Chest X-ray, AP view. Patient: 74 years old, sex F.
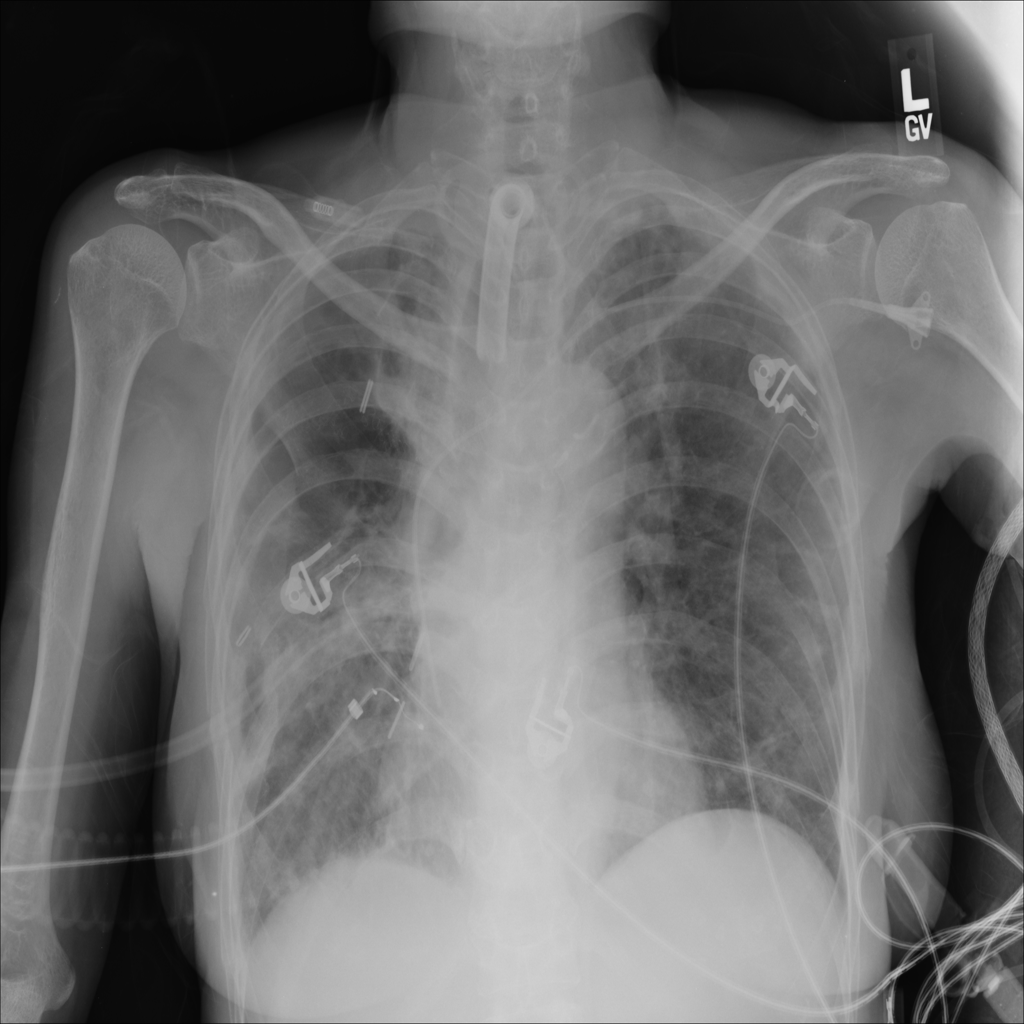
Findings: Infiltration, Nodule